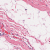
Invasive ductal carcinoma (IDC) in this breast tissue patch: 0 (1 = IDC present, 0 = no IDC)